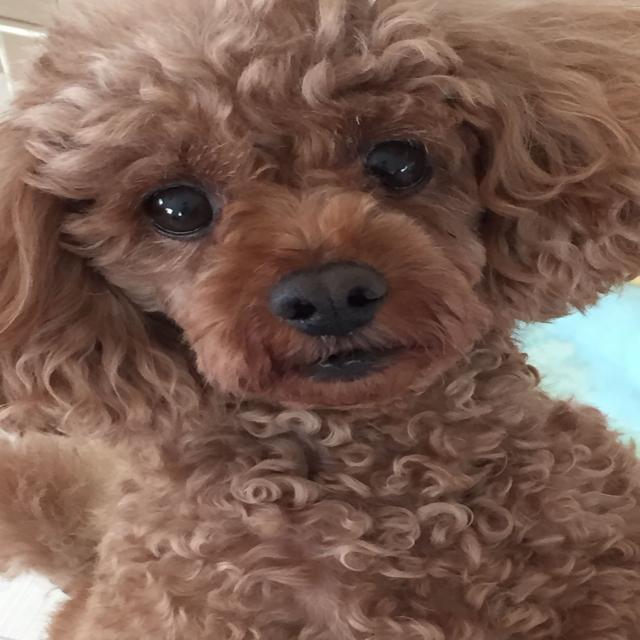
Healthy canine skin — no visible lesions, inflammation, or abnormalities. The skin and coat appear normal.